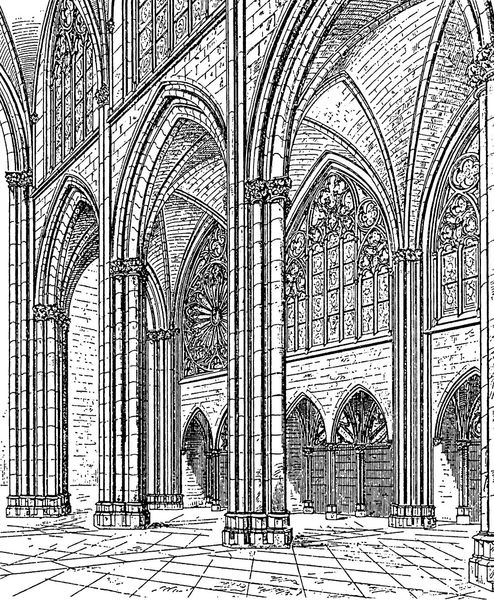
Titel: Oppenheim am Rhein, Katharinenkirche
Standort: Oppenheim (EU - D - RP)
Schlagwörter: fenster, pfeiler, säulen, zeichnung, gebäude, architektur, steine, kirche, boden, gotik, pflaster, grafik, bögen, druck, schwarzweiss, radierung, stich, kapitell, portal, tore, glasfenster, gotisch, rosette, spitzbogen, platten, steinboden, kupferstich, sakral, masswerk, fensterrose, stabwerk, rosettenfenster, fenstet